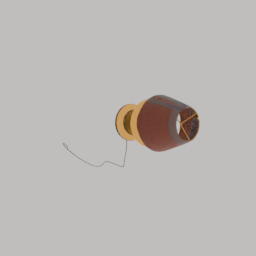
Label: lighting